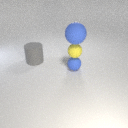
large blue rubber sphere above small yellow rubber sphere